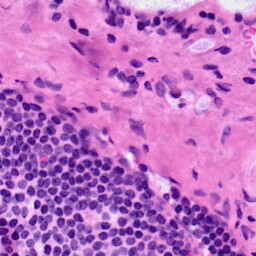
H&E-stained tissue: LymphNode